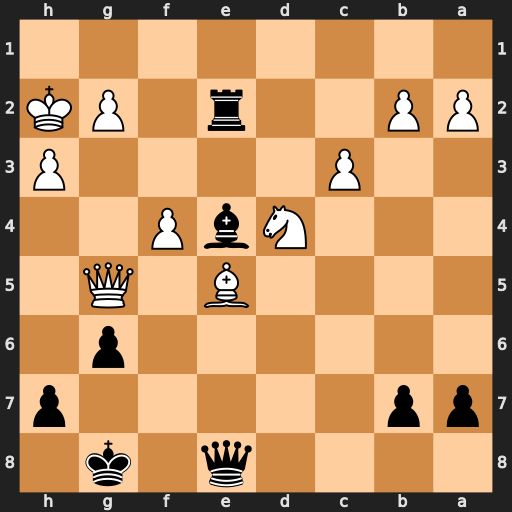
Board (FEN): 4q1k1/pp5p/6p1/4B1Q1/3NbP2/2P4P/PP2r1PK/8
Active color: b
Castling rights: -
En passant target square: -
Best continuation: Rxg2+ Qxg2 Bxg2